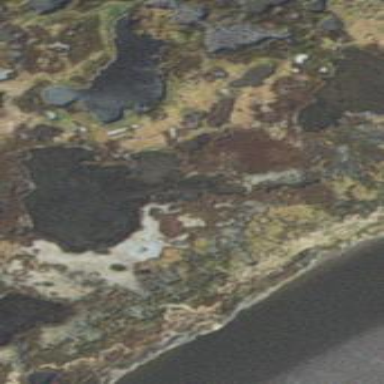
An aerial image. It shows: Saltwater pool surrounded by natural water.